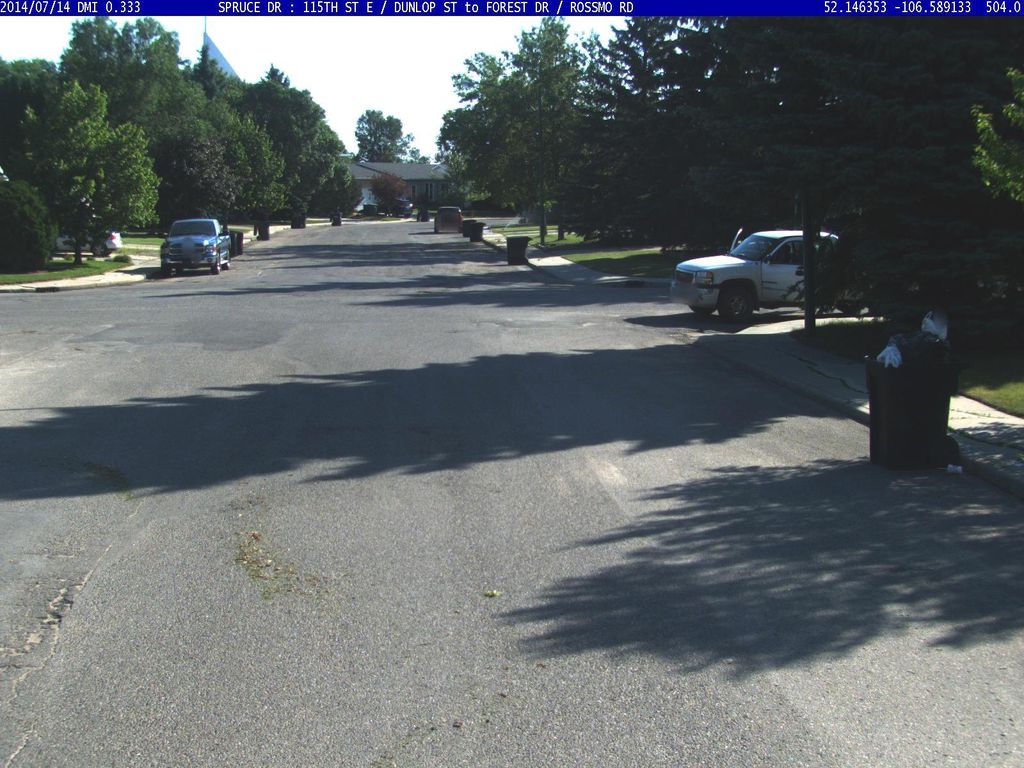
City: saskatoon